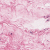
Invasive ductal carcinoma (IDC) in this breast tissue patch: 0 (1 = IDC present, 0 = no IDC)